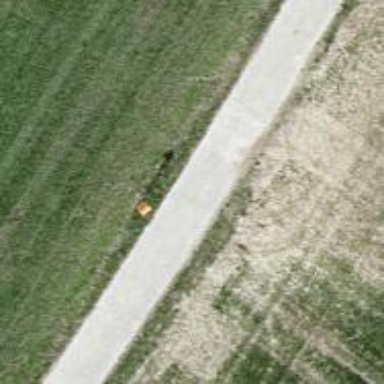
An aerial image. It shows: View of pole with roofed pipeline marker.